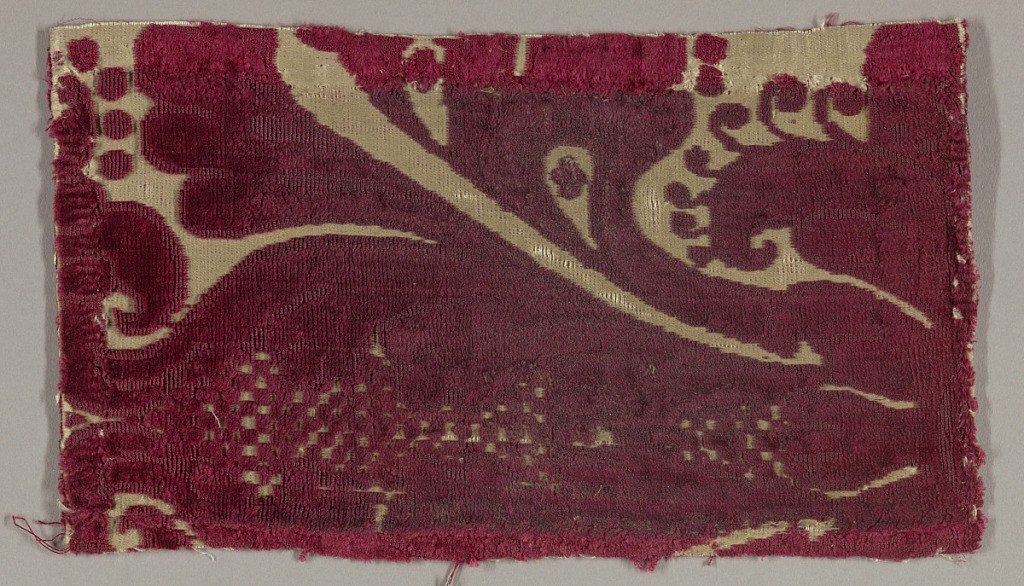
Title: Fragment
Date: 17th century
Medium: silk Technique: cut and uncut supplementary warp pile (velvet) on satin ground
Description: Fragment of red cut and uncut velvet on white satin ground. Portion of large-scale flower bud at left with petals on the right.